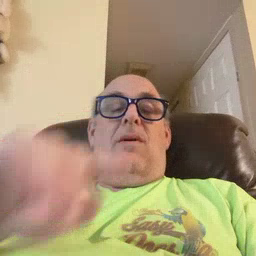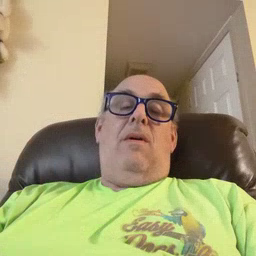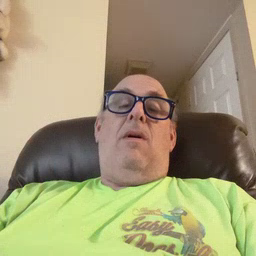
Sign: bed